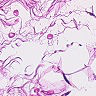
Metastatic tissue present: no